Field crop: maize
Growth stage: 1
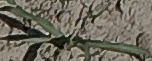
Species: sorghum